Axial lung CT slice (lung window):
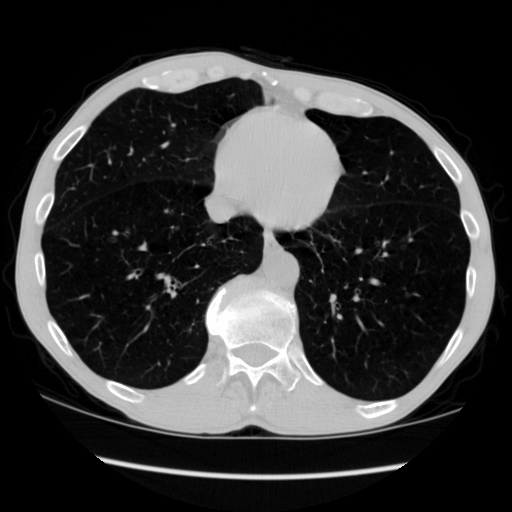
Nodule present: no